Question: I am publishing a web application from Visual Studio 2010 in IIS. The solution structure is depicted below:

Now everything is fine, except the Log4Net.xml is copied into the bin directory of the published forlder, while Data.xml is copied in right place. So I am manually copying the Log4Net.xml.
Why this is happening? Is there any script I can write for this publishing process?
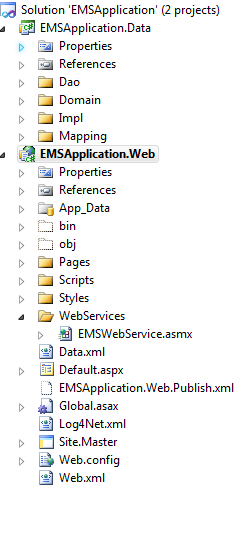
Answer: Right click on Log4Net.xml and go to Properties.
Change the 'Build Action' from 'Embedded Resource' to 'Content'
Change 'Copy to Output Directory' to 'Copy always'.